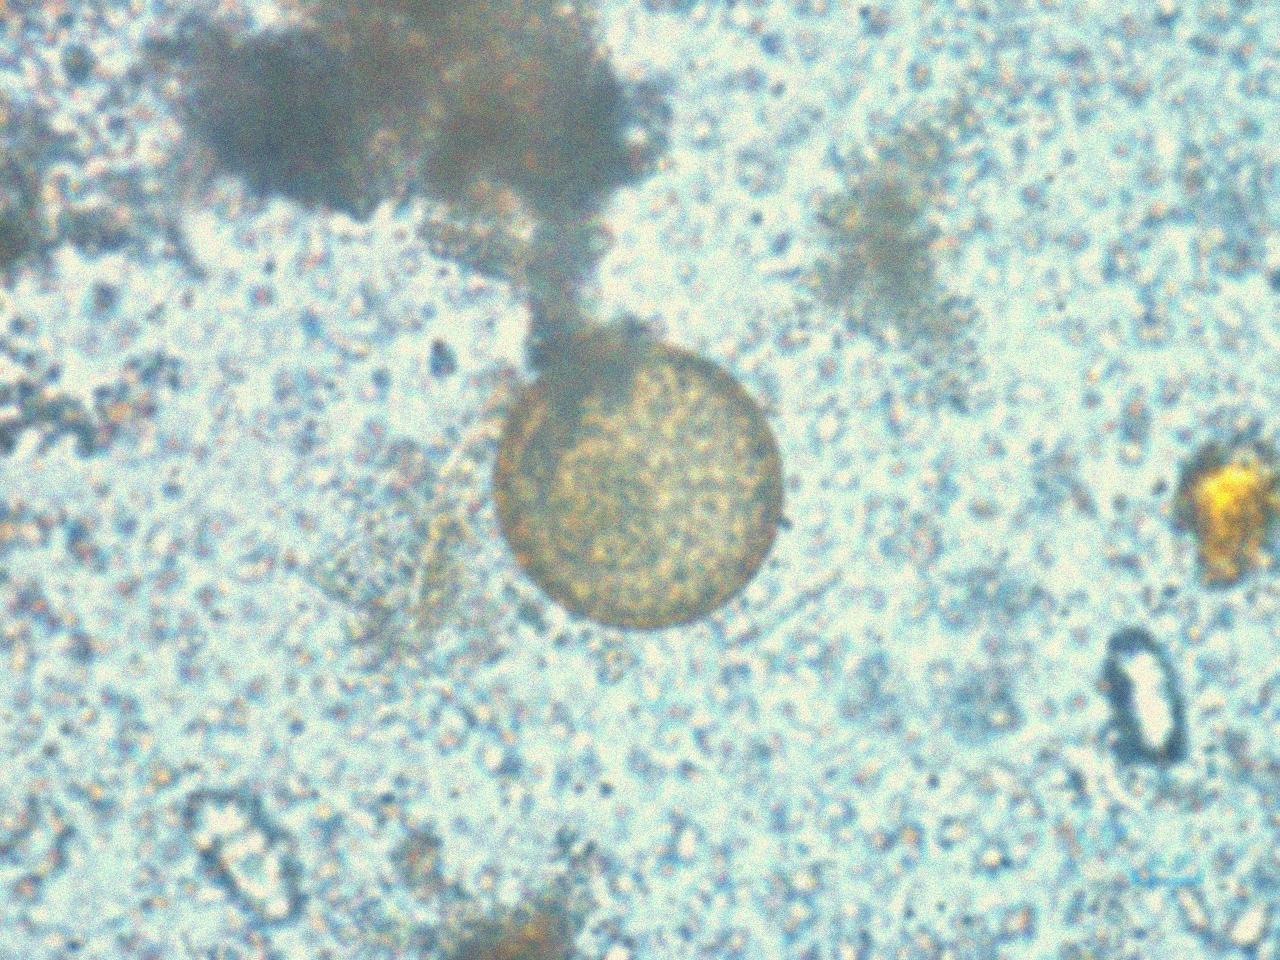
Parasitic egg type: Hymenolepis diminuta